Interaction volume radius: 5 \u00c5
Interaction volume height: 20 \u00c5
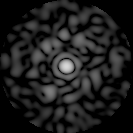
Disorder parameter: 0.8603